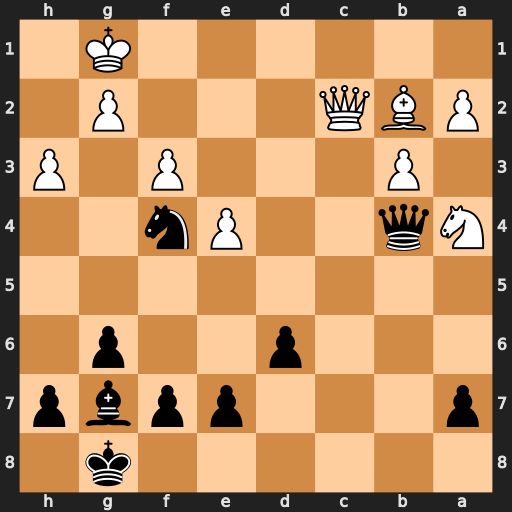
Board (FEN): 6k1/p3ppbp/3p2p1/8/Nq2Pn2/1P3P1P/PBQ3P1/6K1
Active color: b
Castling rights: -
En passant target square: -
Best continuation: Qe1+ Kh2 Ne2